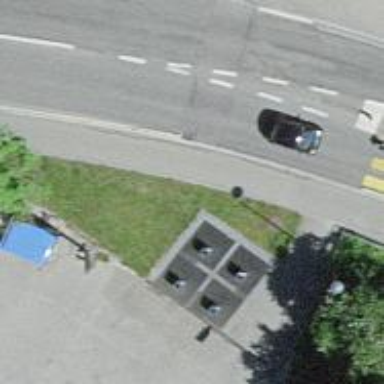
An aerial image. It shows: Recycling container for recycling.